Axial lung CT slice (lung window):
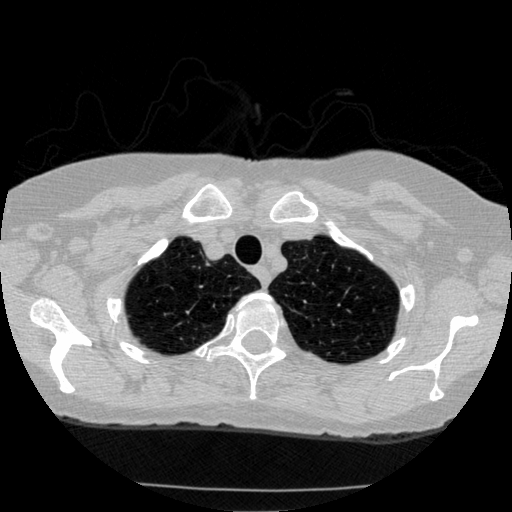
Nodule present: no